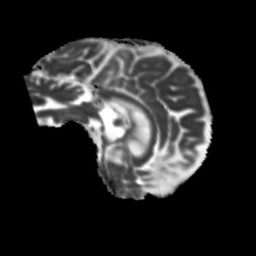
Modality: MD
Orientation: sagittal
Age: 75
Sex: female
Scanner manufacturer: siemens
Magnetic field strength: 3 T
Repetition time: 5.25 s
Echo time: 0.08 s